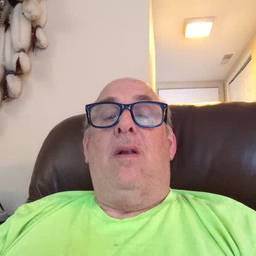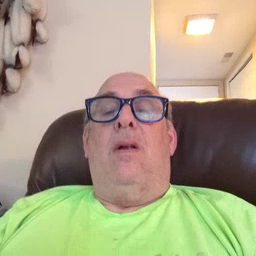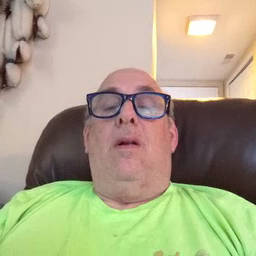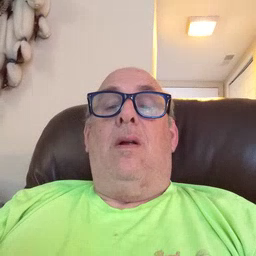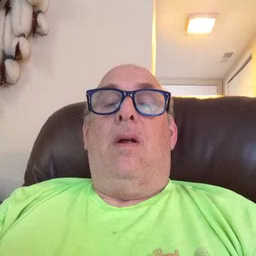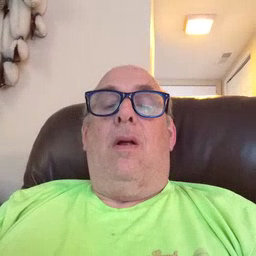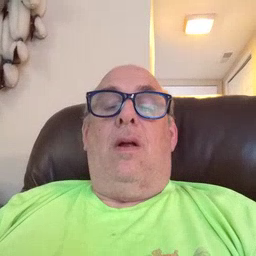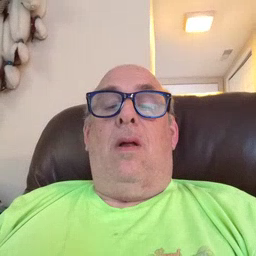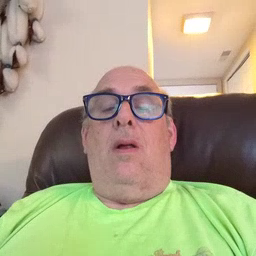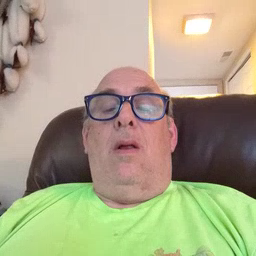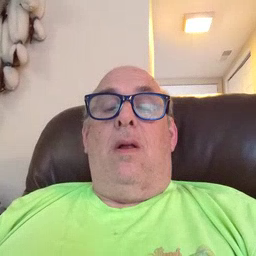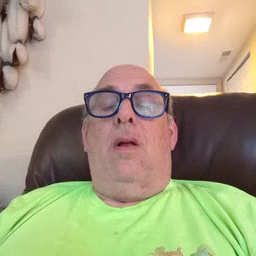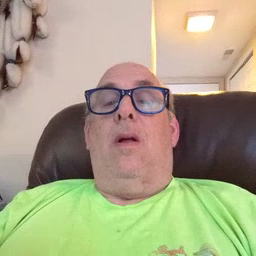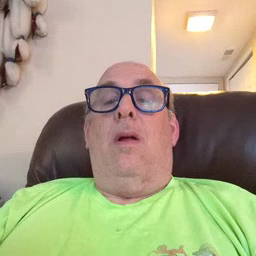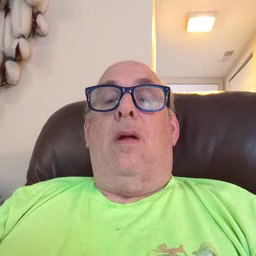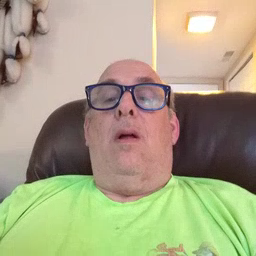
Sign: empty